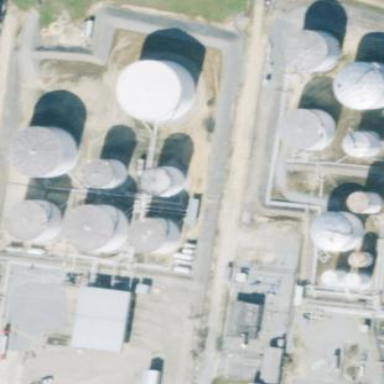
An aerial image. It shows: Industrial area designated as petroleum terminal.